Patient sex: F
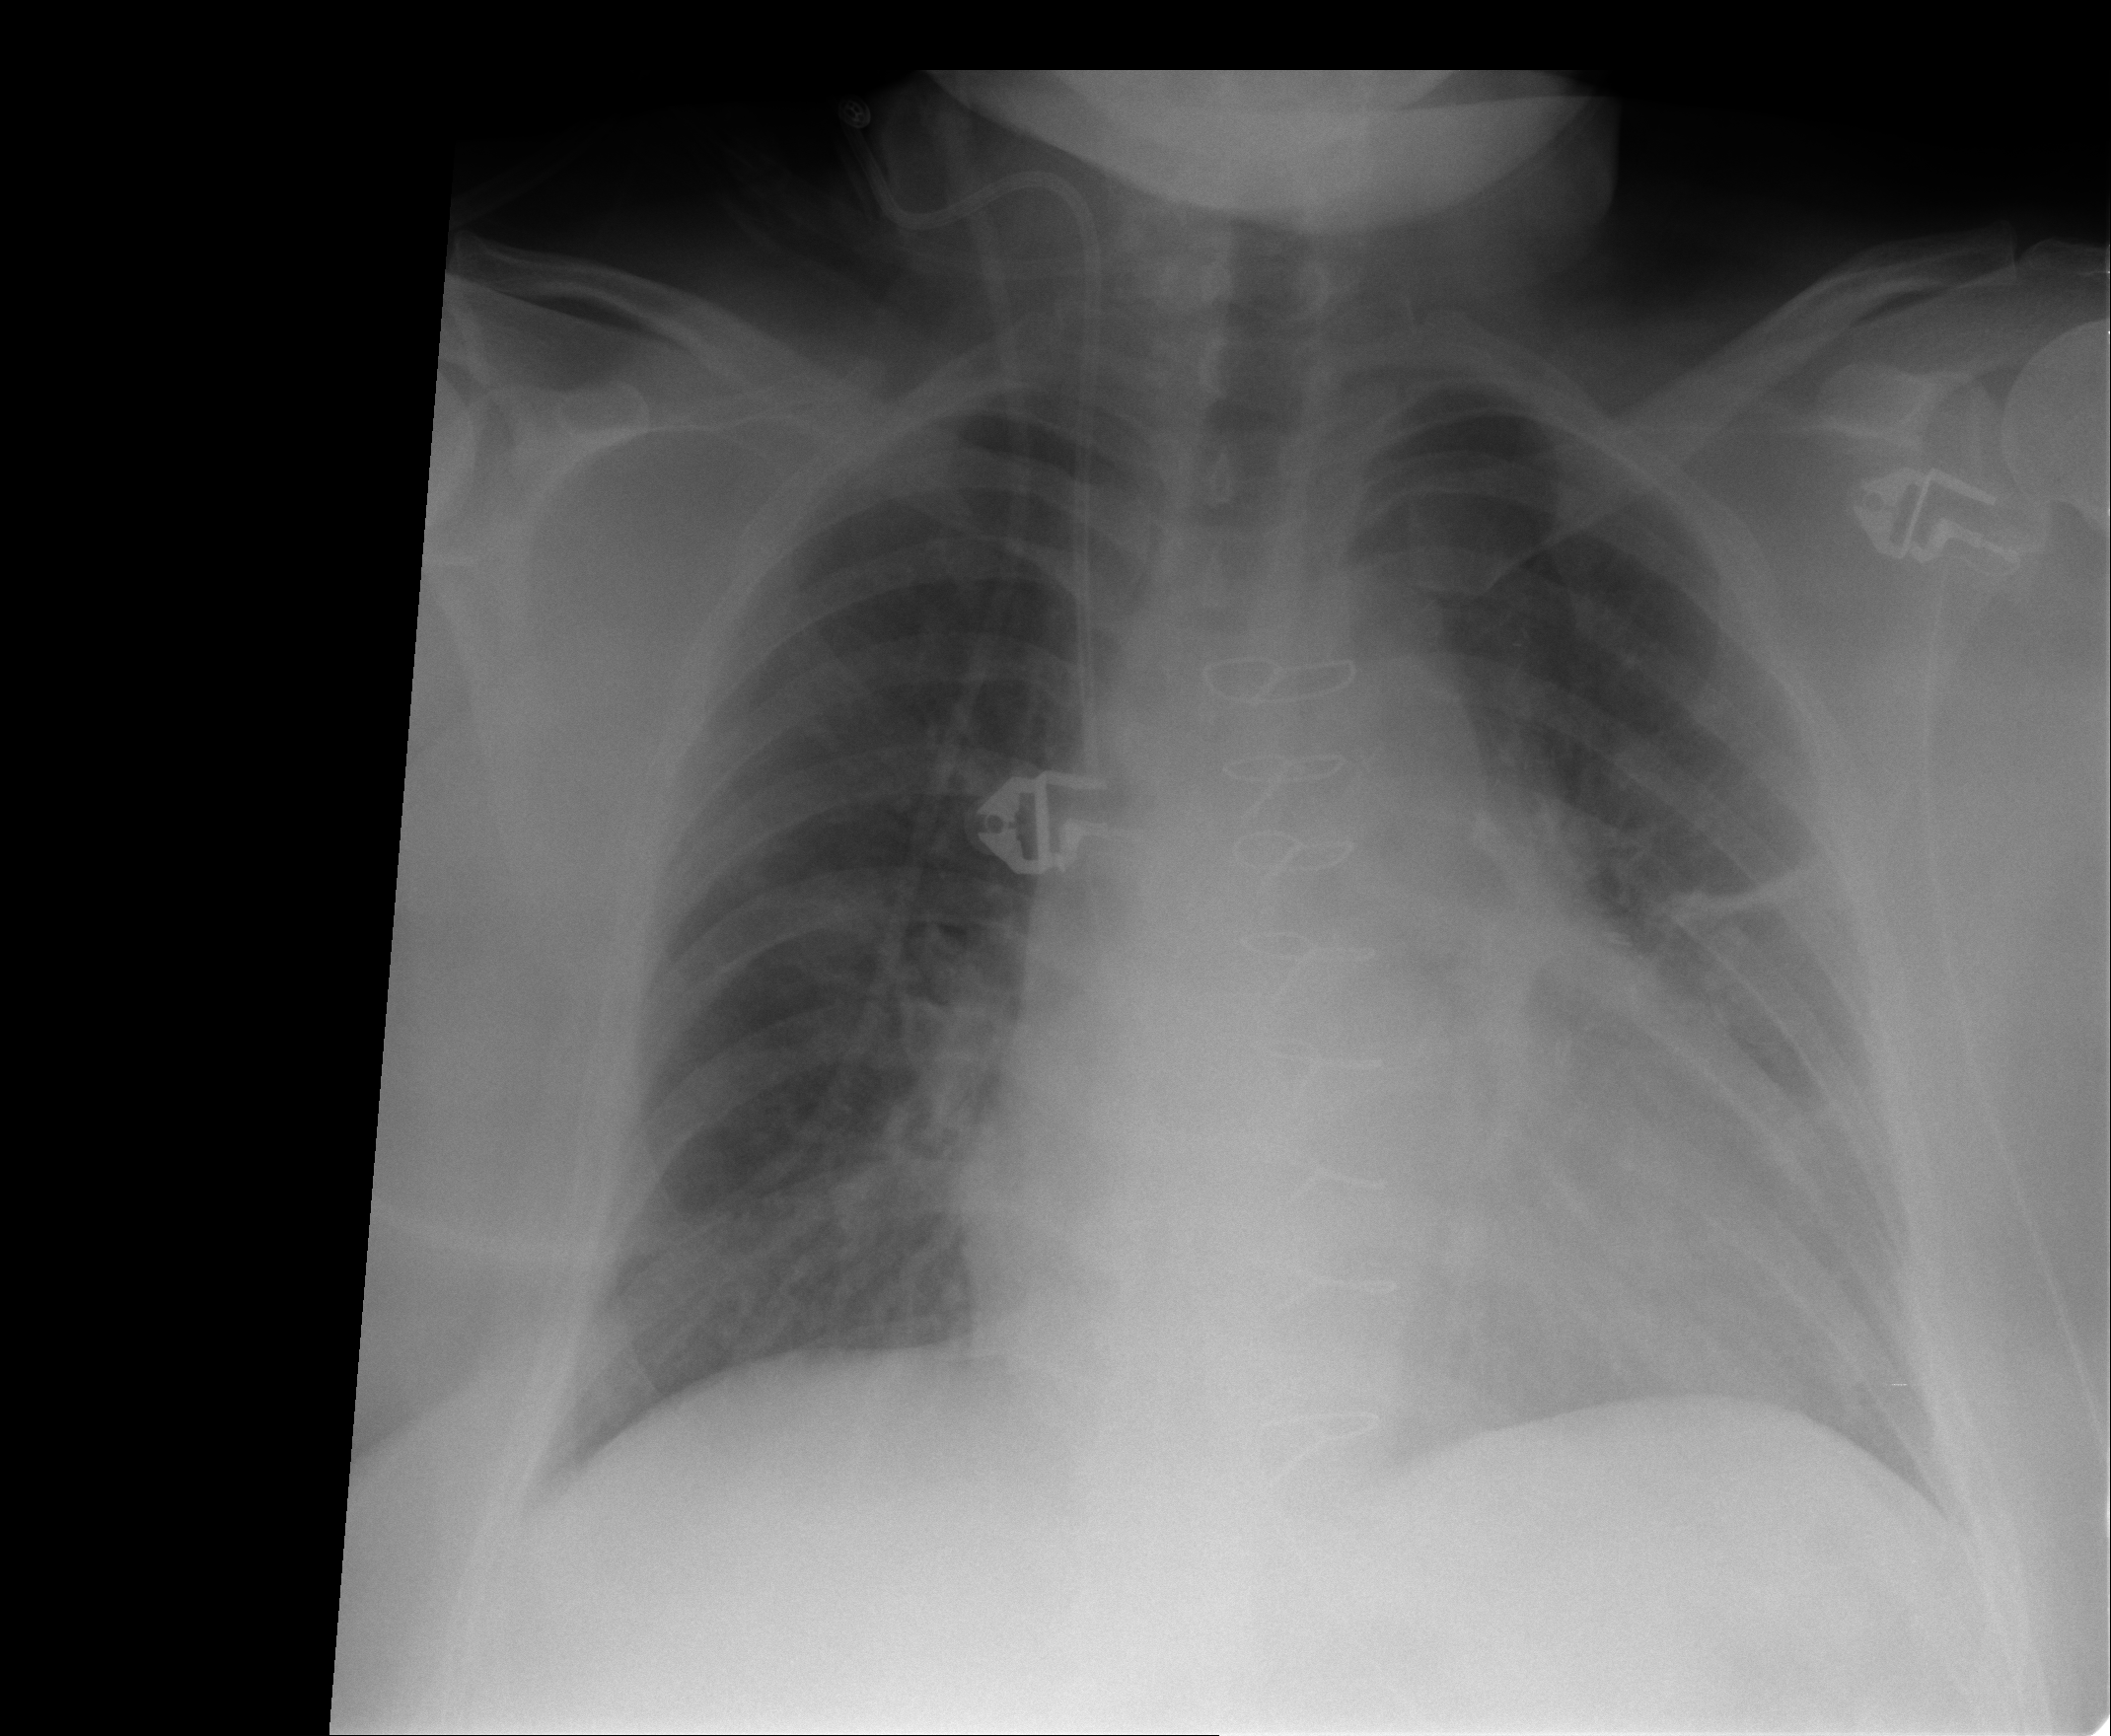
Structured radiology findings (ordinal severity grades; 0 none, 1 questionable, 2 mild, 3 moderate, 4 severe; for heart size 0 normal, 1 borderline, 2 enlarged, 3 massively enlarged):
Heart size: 2
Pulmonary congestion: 2
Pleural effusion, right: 0
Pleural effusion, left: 2
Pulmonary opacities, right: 2
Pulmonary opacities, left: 2
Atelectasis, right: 2
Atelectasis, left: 3